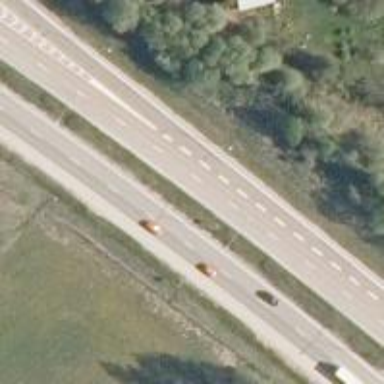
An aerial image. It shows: Asphalt motorway.